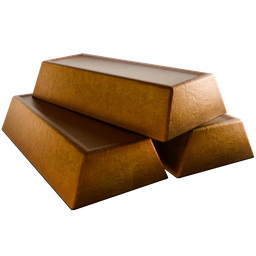
Label: mechanical